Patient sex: M
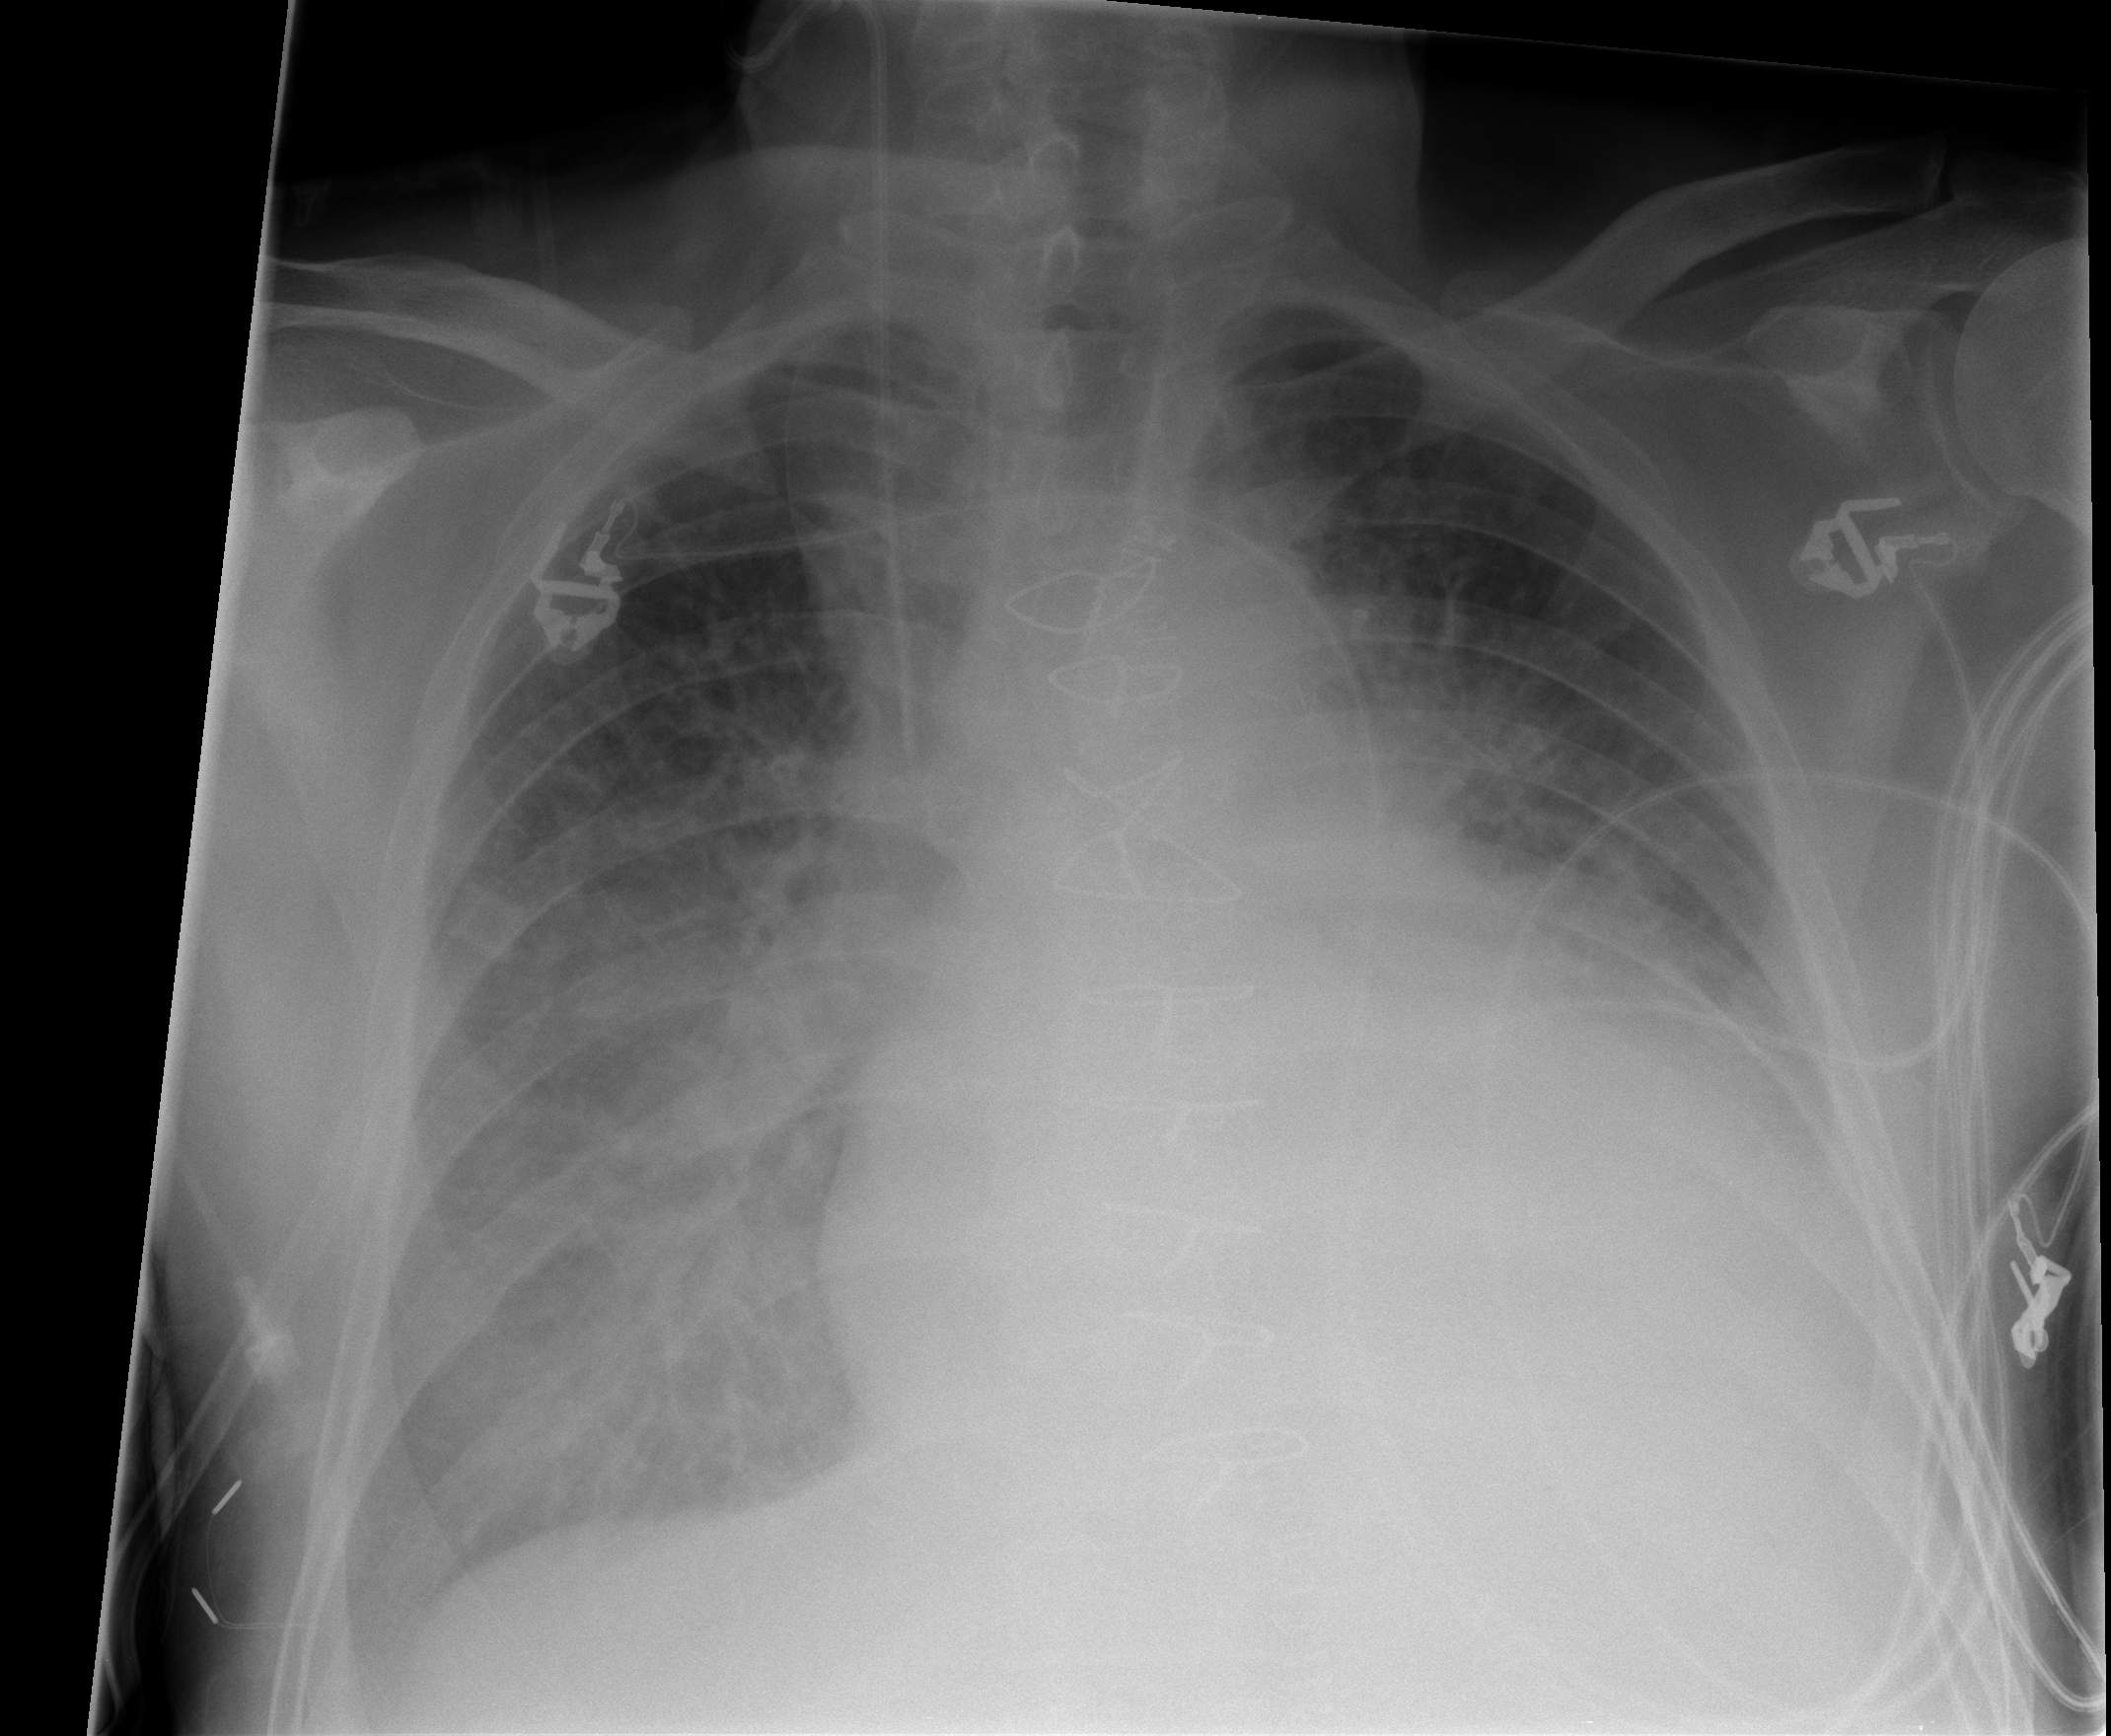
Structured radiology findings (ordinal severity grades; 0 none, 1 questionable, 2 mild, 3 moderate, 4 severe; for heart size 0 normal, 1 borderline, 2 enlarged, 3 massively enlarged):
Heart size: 2
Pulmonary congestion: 3
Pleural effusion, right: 2
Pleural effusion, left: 2
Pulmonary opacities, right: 1
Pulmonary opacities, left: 1
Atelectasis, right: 3
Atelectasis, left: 2